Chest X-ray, PA view. Patient: 57 years old, sex F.
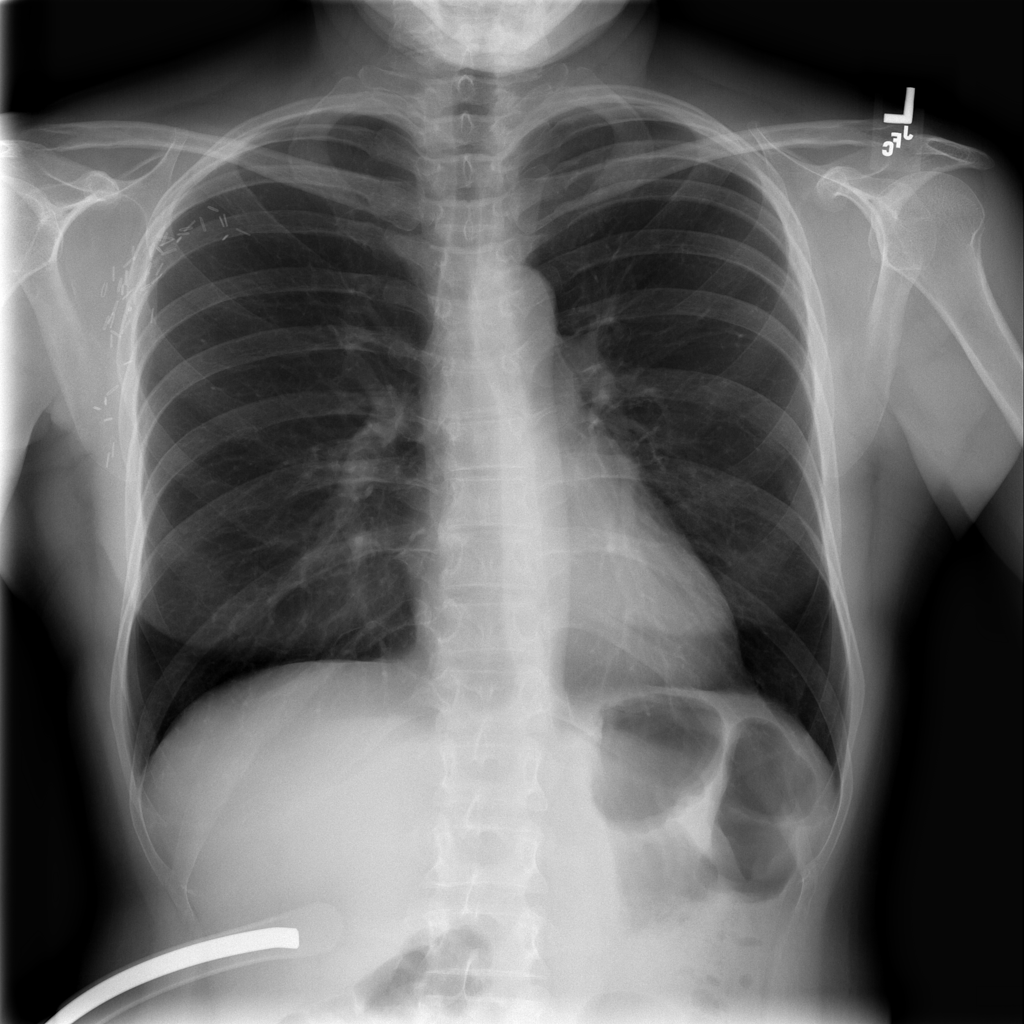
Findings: No Finding